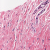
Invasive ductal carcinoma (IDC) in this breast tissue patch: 0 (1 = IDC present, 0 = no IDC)